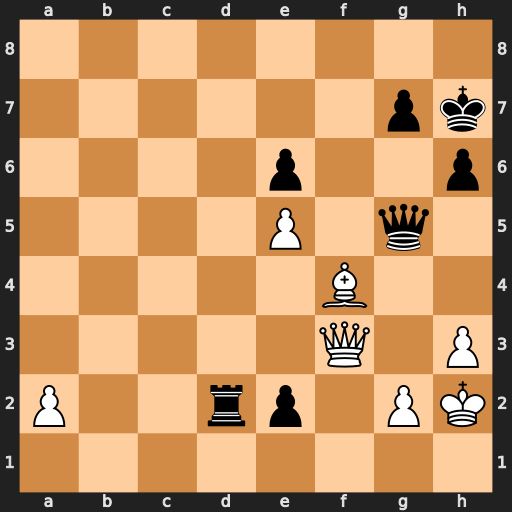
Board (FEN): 8/6pk/4p2p/4P1q1/5B2/5Q1P/P2rp1PK/8
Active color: w
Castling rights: -
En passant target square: -
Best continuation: Qe4+ Kg8 Bxg5